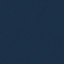
Label: SeaLake